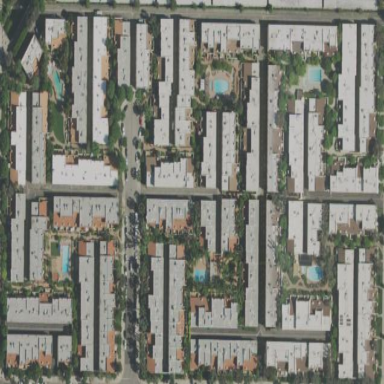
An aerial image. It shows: Residential area consisting of condominiums.